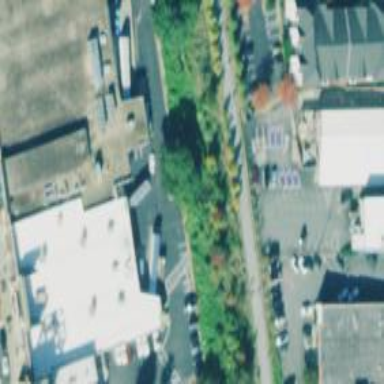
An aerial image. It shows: Commercial building housing mall.